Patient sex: M
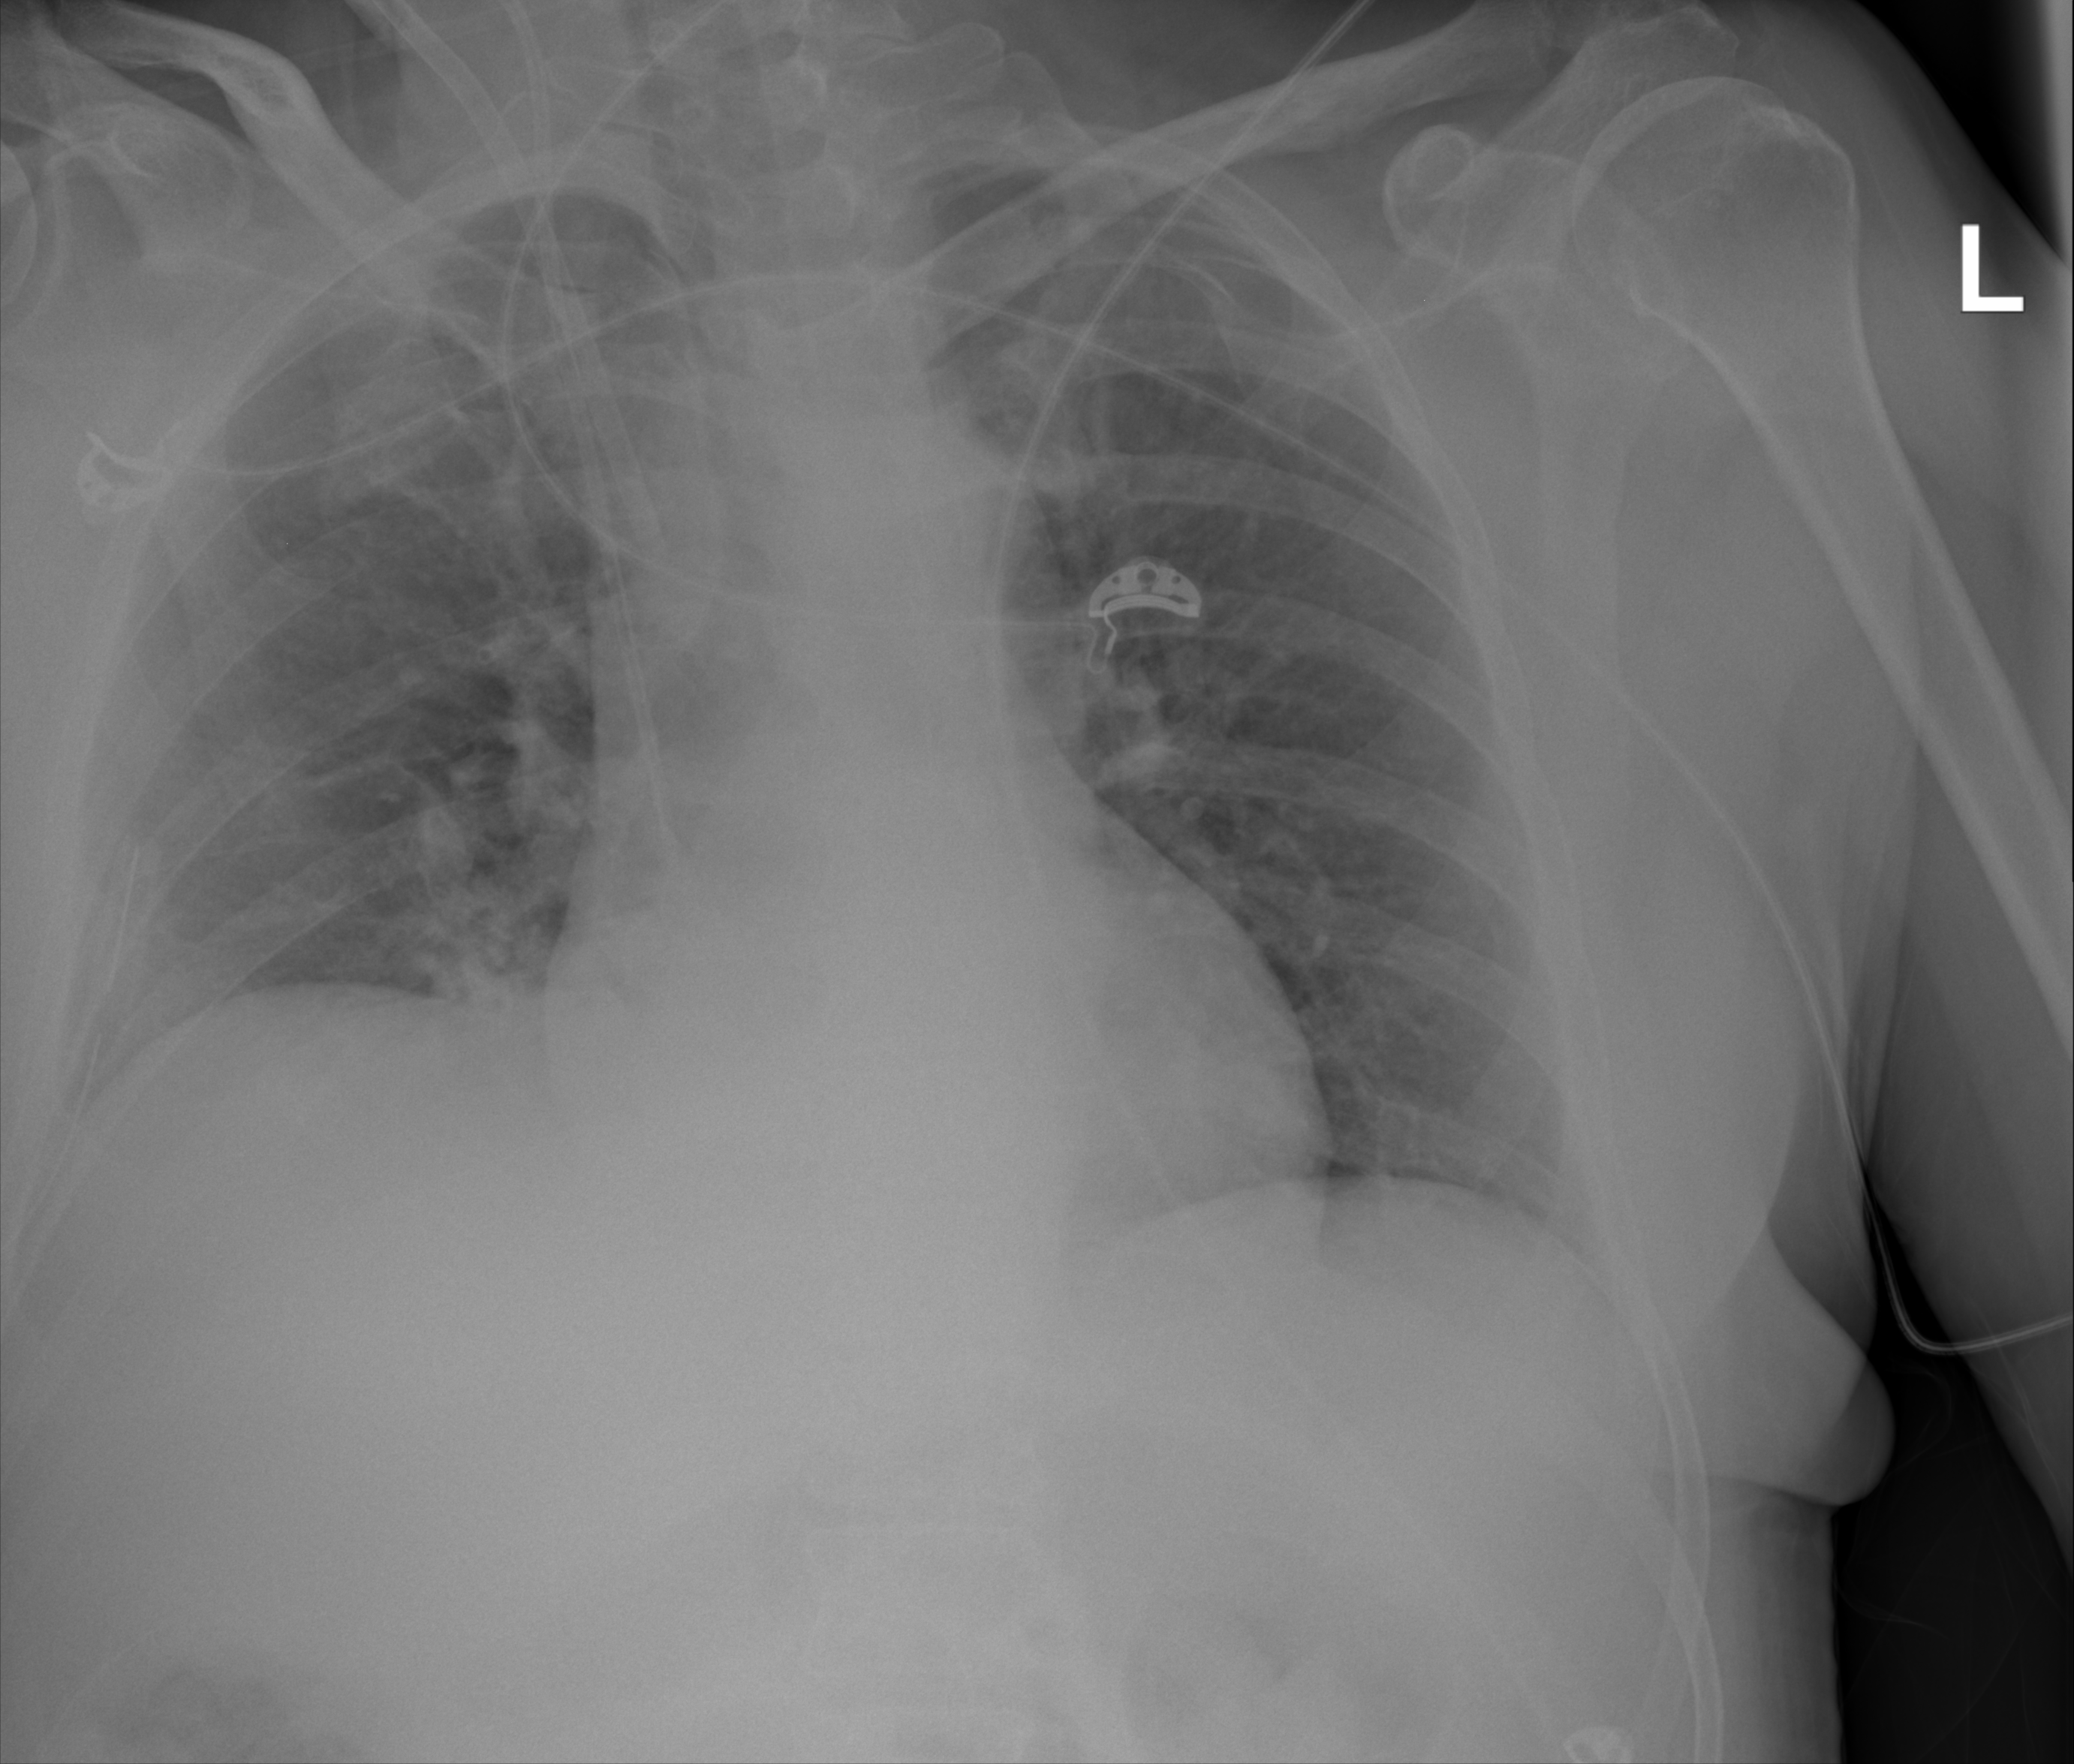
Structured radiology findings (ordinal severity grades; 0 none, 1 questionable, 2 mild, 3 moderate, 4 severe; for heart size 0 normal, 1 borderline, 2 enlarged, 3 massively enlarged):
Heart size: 0
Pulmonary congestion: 2
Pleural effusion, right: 2
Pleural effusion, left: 1
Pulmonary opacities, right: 2
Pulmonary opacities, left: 0
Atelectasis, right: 2
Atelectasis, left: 0